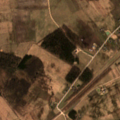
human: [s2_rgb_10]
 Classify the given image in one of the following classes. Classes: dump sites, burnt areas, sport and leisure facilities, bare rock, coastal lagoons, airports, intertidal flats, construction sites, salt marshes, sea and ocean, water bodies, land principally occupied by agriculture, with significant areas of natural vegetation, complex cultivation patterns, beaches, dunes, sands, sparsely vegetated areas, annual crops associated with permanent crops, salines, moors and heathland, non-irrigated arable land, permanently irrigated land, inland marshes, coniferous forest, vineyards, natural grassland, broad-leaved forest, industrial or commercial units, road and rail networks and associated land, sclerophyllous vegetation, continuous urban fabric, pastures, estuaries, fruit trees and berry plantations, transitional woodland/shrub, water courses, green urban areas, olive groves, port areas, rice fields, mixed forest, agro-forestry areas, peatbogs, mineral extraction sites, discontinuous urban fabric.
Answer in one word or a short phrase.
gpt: discontinuous urban fabric, non-irrigated arable land, pastures, complex cultivation patterns, broad-leaved forest